Field crop: tomato
Growth stage: 1
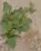
Species: solanum